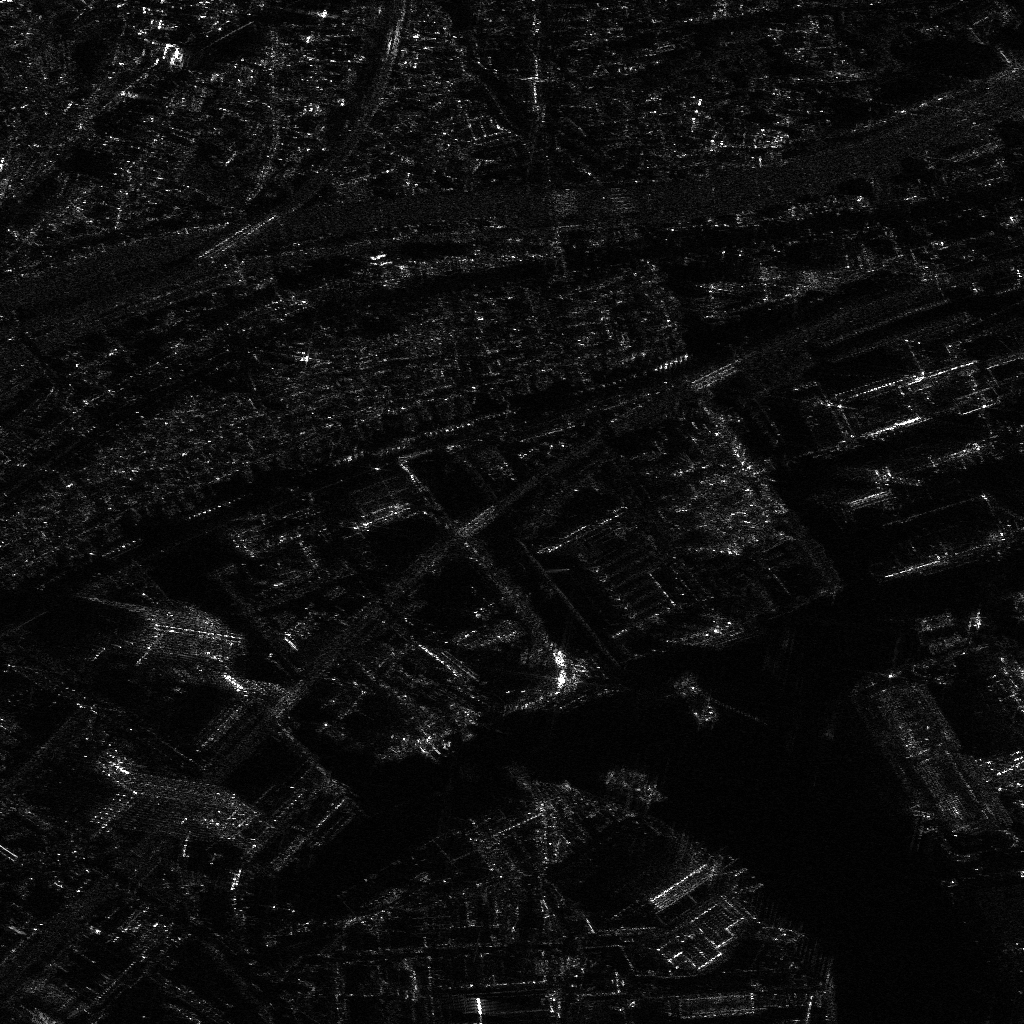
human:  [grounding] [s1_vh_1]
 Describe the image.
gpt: In the satellite image, there is  <ref>2 medium container </ref> <box>[[90, 58, 92, 62, 81], [90, 60, 92, 64, 73]]</box> located at right,  <ref>1 large container </ref> <box>[[58, 75, 64, 78, 17]]</box> located at bottom.